Question:
I am having above kind of method.So my question is When I passed and as parameters, How it returns ?
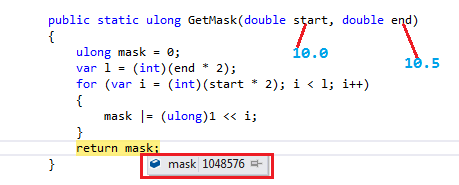
Answer: From what I can see, you go through the loop once, with 'i == 20'.
'''
(ulong)1 << 20 == <PHONE>
'''
---
To break it down - '10.0 * 2 == 20.0' and '10.5 * 2 == 21.0'.
Your for loop essentially is 'for(var i = 20; i < 21; i++)'.
You then 'or' the zeroed 'mask' value with the result of 'i << 20', which is '<PHONE>' and exit the loop.
Works as expected.
---
The right bit shift operator '<<' takes two arguments - the value to shift and by how much.
To understand it, you need to think in binary and how things are represented in binary.
For example, using 4 bits, you will see '1' represented as:
'''
0001
'''
If you left shift it two places:
'''
1 << 2
'''
You get:
'''
0100
'''
Which is '4' in decimal. The same applies to '<< 20' which moves all bits 20 positions to the left (discarding overflowing bits).
'''
100000000000000000000 (binary) == <PHONE> (decimal)
'''